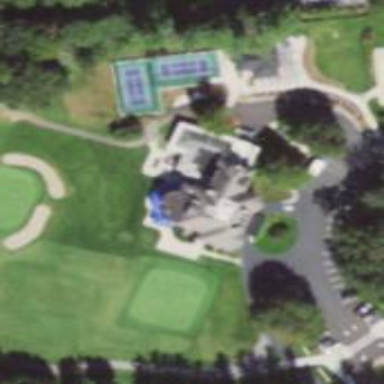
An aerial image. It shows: Clubhouse building associated with golf course.